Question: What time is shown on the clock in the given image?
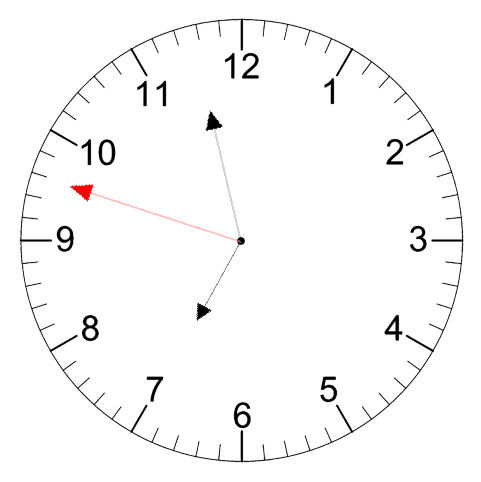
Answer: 06:57:48